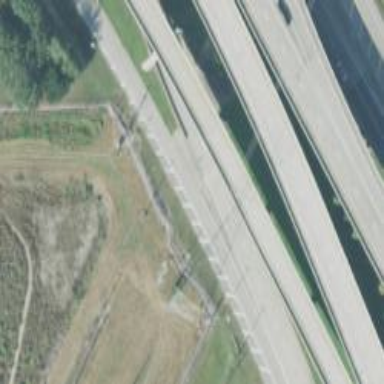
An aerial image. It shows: Secondary road with frontage road alongside.